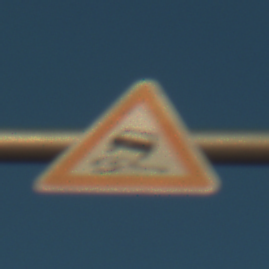
Verkehrszeichen: SchleuderOderRutschgefahr
Umgebung: Outdoor, RoadRail
Tageszeit: SunriseSunset
Wetter: PartlyCloudy
Licht: Natural
Jahreszeit: NotSpecified
Kontrast: HighContrast